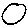
Label: circle